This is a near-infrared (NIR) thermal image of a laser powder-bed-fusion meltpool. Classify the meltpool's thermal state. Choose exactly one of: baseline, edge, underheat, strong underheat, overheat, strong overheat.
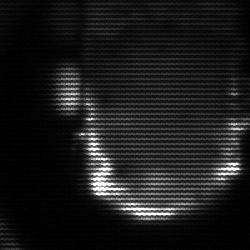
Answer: baseline